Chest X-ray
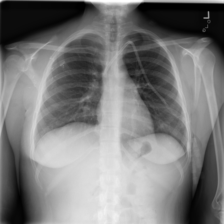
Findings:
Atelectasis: negative
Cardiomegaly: negative
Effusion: negative
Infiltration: positive
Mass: negative
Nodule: negative
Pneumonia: negative
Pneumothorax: negative
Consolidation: negative
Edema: negative
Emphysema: negative
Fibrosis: negative
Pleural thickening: negative
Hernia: negative